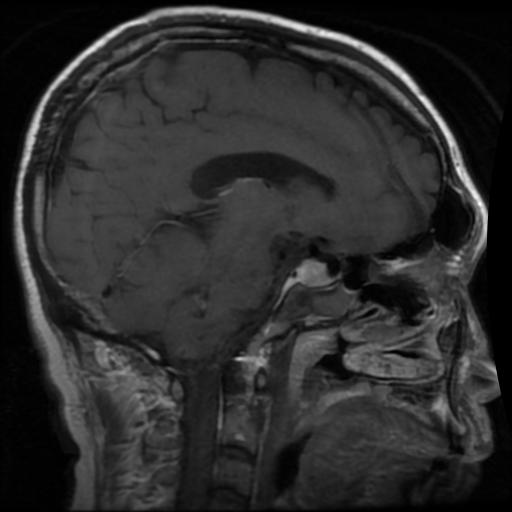
Label: pituitary